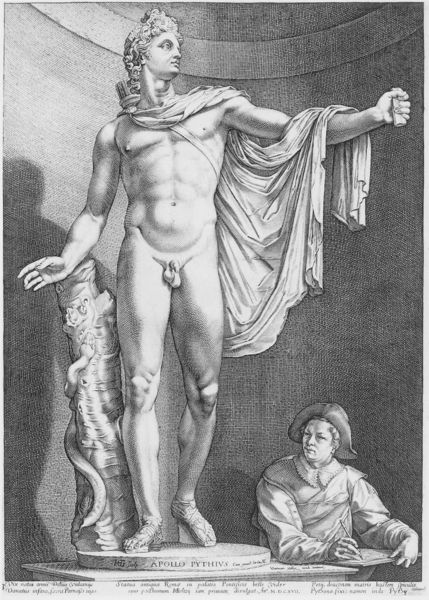
Titel: Apoll vom Belvedere
Künstler: Hendrik Goltzius
Institution: München Staatliche Graphische Sammlung
Schlagwörter: gott, nackt, weiß, marmor, schwarz, baumstamm, stamm, figur, renaissance, statue, bogen, maler, sandalen, kontrapost, radierung, schlange, römer, jüngling, krieger, florenz, kupferstich, klassik, köcher, sohn, zeichner, apollo, adonis, nckt, pimmel, renaicance